Interaction volume radius: 5 \u00c5
Interaction volume height: 15 \u00c5
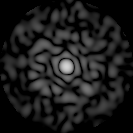
Disorder parameter: 0.7936